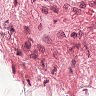
Metastatic tissue present: no